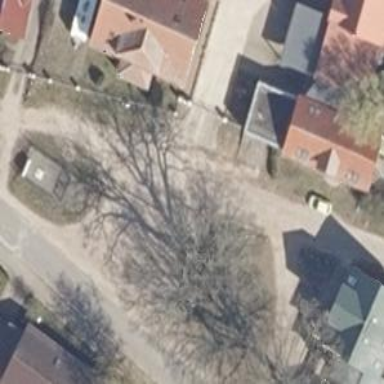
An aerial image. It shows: Residential road with asphalt surface and no sidewalks.